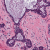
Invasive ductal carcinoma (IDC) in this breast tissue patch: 0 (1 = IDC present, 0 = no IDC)